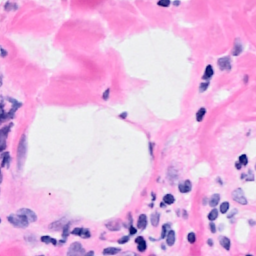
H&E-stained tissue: Breast